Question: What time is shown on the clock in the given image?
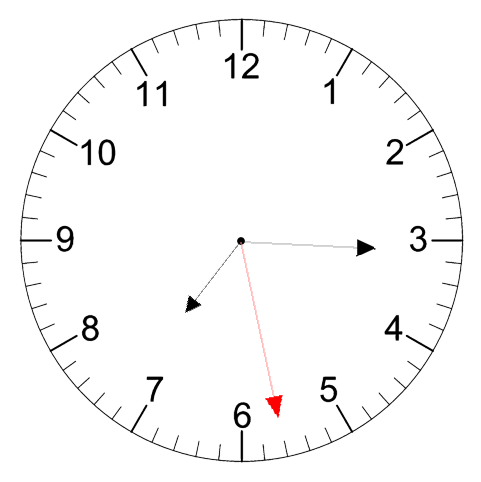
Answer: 07:15:28